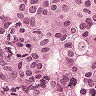
Metastatic tissue present: yes